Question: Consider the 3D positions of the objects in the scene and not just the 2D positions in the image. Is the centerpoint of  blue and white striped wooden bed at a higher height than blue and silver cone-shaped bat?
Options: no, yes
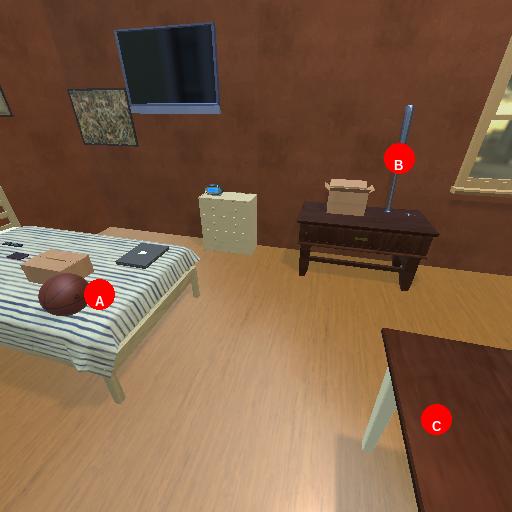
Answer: no